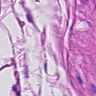
Metastatic tissue present: no